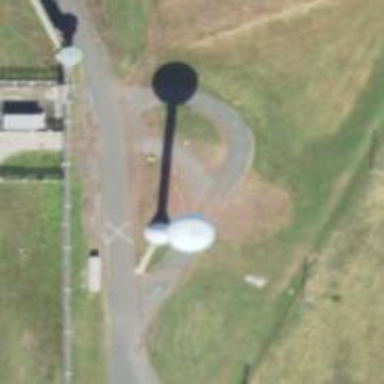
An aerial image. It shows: Water tower that is man-made.